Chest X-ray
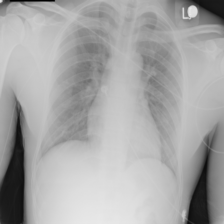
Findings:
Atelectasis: negative
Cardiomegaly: negative
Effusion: negative
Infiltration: negative
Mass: negative
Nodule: negative
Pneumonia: negative
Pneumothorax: negative
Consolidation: negative
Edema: negative
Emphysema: negative
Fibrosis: negative
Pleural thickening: negative
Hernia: negative